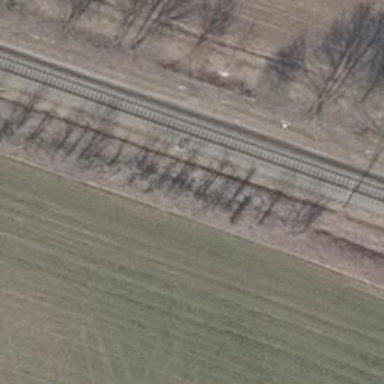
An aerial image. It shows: Railway signal.